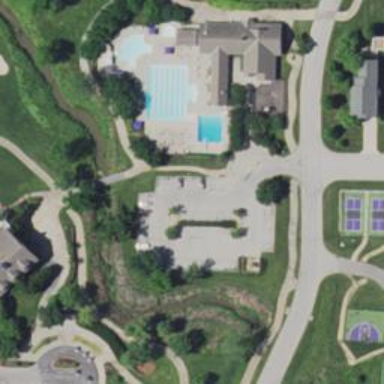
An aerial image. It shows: Path for golf carts.